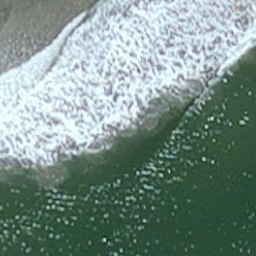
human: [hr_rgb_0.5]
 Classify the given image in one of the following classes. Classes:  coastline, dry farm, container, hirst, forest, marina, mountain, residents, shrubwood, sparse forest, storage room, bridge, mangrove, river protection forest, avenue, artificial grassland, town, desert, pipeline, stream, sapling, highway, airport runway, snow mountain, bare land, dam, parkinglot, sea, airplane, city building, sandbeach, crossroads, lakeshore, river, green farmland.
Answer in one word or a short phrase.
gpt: coastline